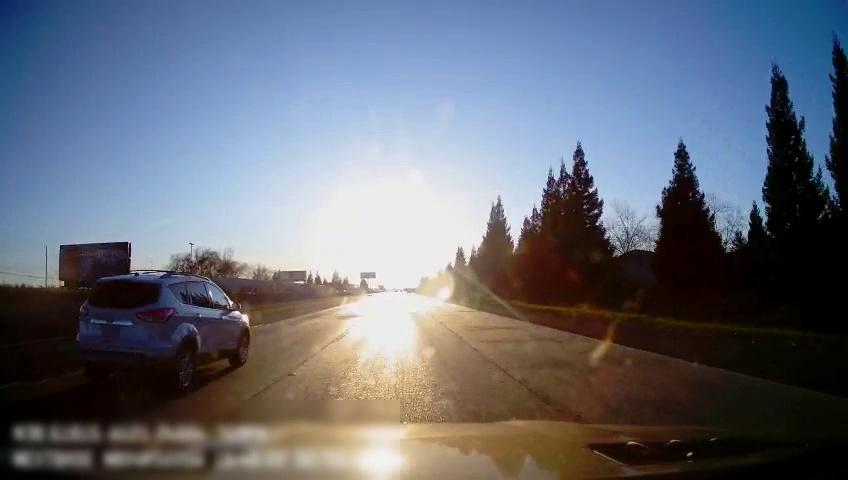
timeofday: Day
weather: Sunny
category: Drivable Space
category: Vehicles | SUV
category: Lanes | Alternate Lane
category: Lanes | Alternate Lane
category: Lanes | Alternate Lane